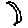
Label: moon